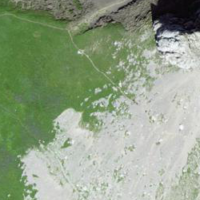
EUNIS habitat code: 50
Species observed at this site:
Pyrrhocorax graculus
Hedysarum hedysaroides